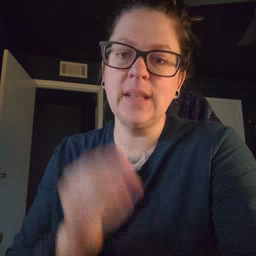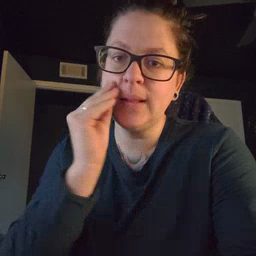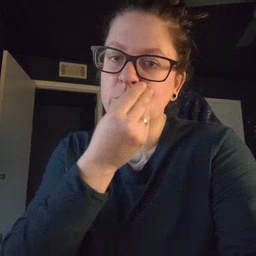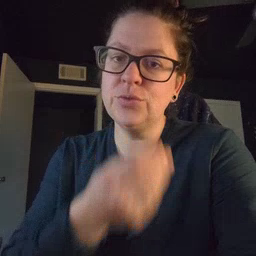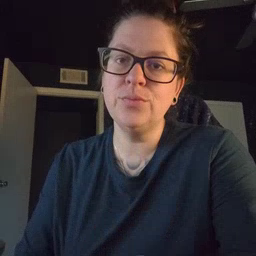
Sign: flower